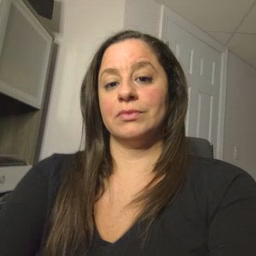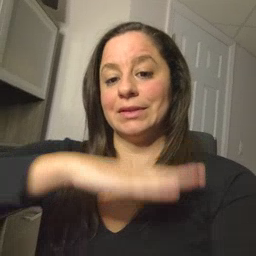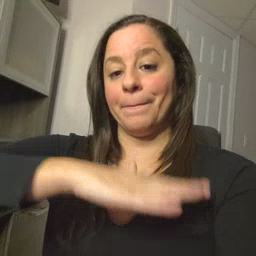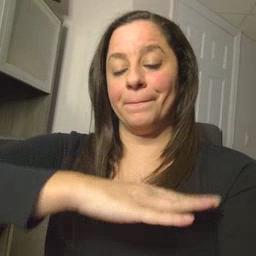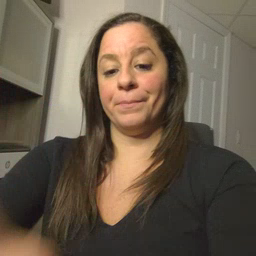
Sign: table